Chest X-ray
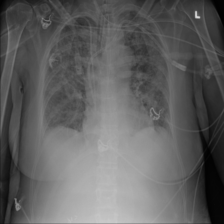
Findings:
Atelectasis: negative
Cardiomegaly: negative
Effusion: negative
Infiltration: negative
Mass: negative
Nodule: negative
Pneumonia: negative
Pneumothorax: negative
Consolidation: negative
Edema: negative
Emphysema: negative
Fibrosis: negative
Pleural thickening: negative
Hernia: negative